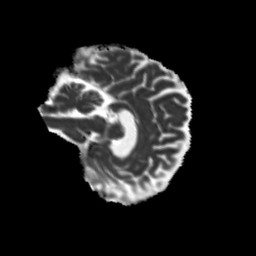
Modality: MD
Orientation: sagittal
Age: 69
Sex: female
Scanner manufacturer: siemens
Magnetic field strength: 3 T
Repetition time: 5.25 s
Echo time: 0.08 s